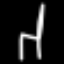
Label: chair